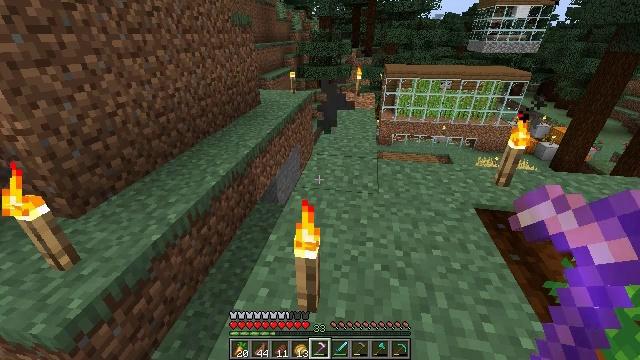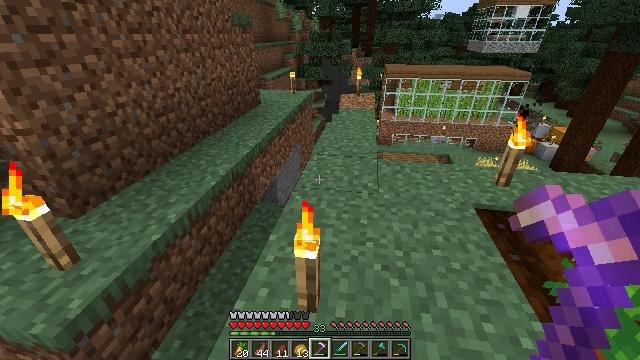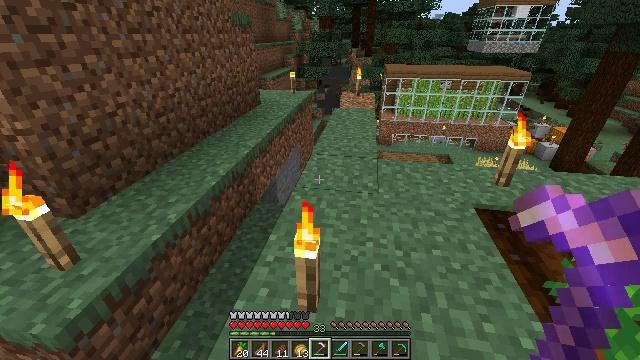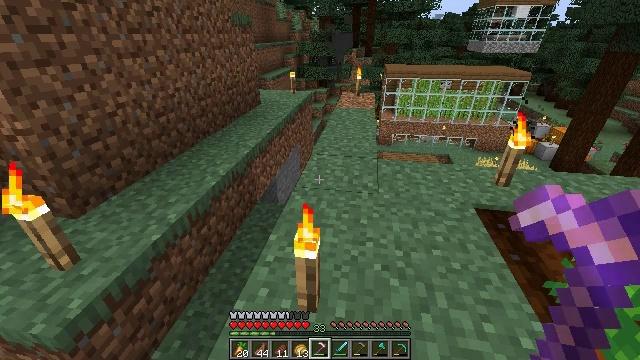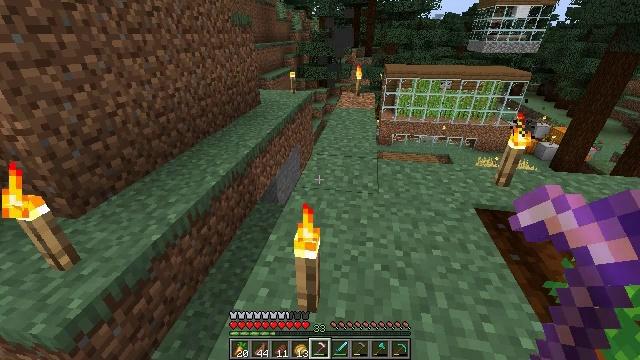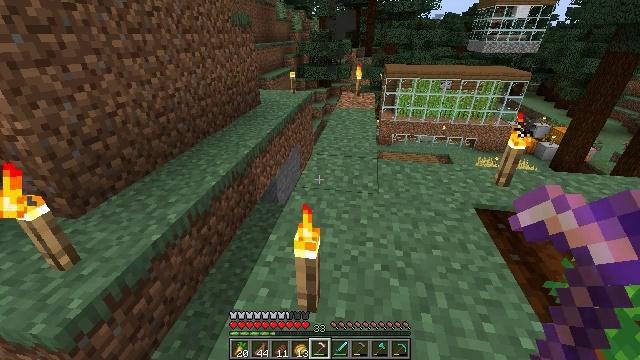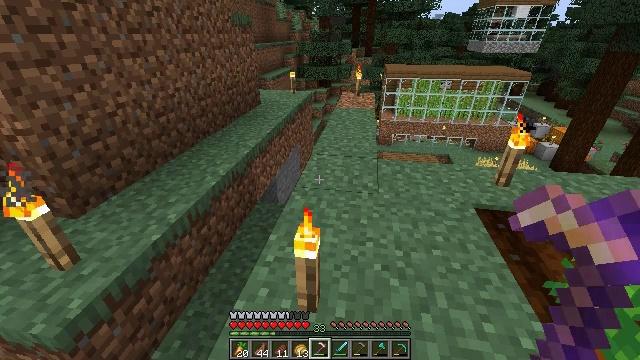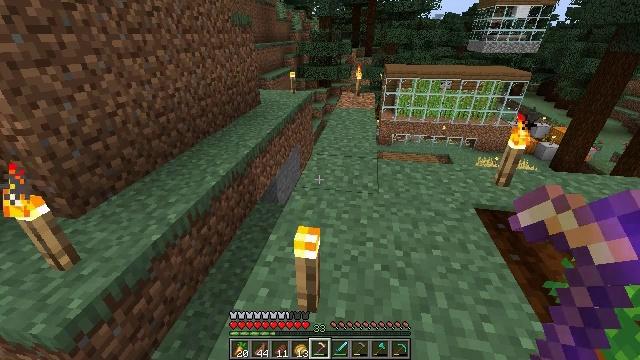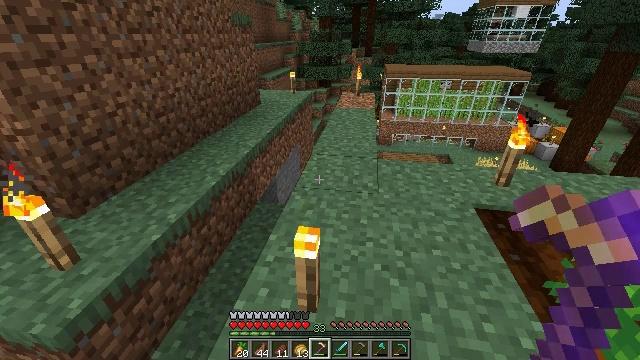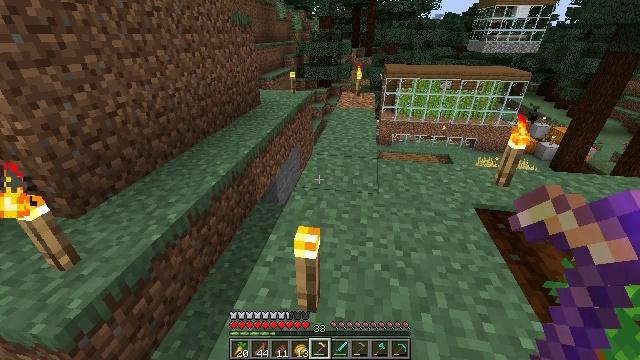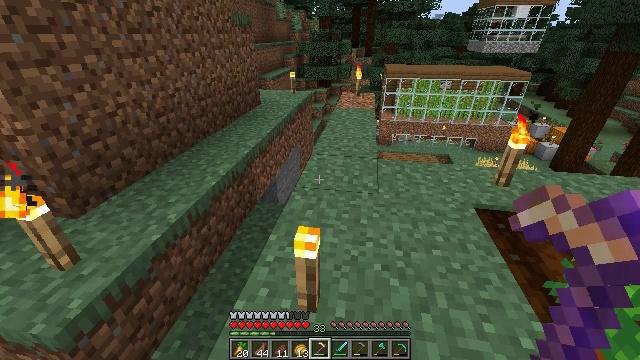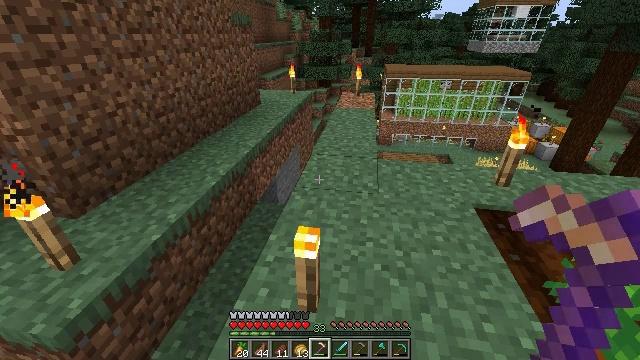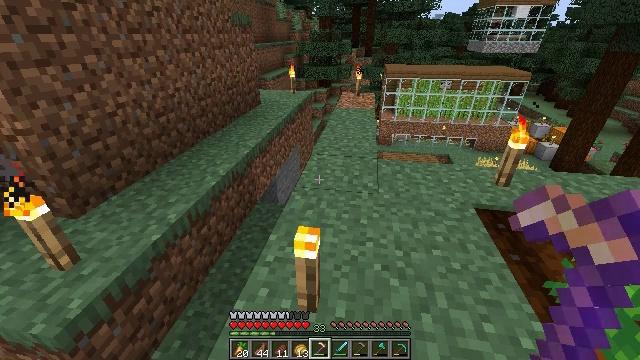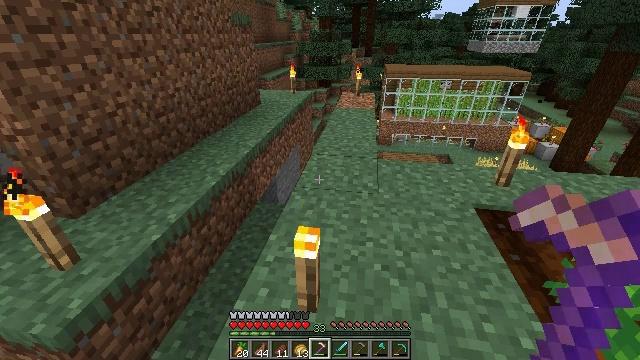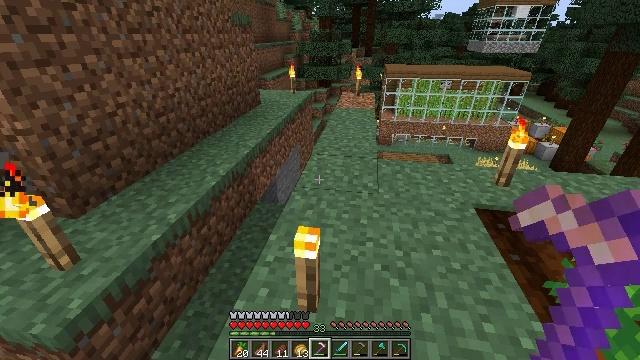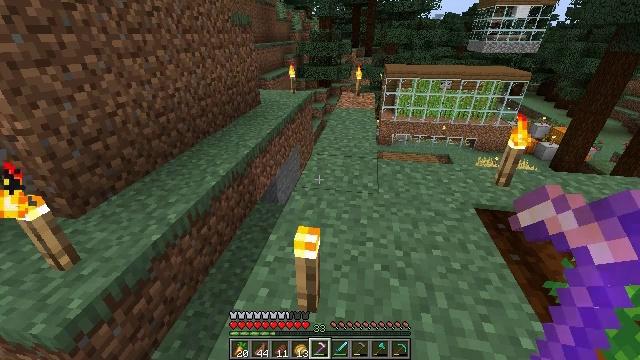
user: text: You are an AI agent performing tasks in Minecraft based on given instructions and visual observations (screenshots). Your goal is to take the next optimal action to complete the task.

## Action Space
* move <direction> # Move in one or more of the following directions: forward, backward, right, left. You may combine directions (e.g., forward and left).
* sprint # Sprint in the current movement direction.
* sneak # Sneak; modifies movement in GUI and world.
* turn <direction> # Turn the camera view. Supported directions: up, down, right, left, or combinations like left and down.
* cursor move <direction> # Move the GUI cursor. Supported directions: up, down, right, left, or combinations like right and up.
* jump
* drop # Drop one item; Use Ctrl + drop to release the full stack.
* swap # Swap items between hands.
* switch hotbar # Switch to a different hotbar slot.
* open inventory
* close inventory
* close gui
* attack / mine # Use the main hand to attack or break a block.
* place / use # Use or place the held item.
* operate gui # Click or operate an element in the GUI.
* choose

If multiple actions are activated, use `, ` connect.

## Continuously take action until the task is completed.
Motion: motion action
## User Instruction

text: Mine the fully grown carrots.
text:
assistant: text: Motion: no_op
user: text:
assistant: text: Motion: no_op
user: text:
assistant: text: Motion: no_op
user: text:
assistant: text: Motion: no_op
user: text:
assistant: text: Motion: no_op
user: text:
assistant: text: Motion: no_op
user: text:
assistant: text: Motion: no_op
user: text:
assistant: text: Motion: no_op
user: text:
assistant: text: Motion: no_op
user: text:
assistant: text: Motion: no_op
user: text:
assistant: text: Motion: no_op
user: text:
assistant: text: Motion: no_op
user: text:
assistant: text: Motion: no_op
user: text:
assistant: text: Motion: no_op
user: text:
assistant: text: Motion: no_op
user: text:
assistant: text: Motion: no_op
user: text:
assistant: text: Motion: no_op
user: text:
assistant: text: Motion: no_op
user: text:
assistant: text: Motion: no_op
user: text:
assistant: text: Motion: no_op
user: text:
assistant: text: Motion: no_op
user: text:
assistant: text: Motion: no_op
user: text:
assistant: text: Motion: no_op
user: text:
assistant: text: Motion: no_op
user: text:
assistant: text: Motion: no_op
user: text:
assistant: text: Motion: no_op
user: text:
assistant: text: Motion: no_op
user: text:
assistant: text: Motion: no_op
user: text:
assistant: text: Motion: no_op
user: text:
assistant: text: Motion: no_op